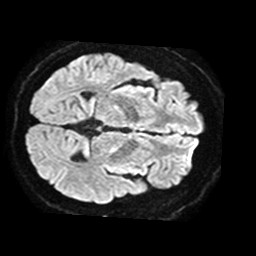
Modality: TRACE
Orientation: axial
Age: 44
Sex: male
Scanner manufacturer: philips
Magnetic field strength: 1.5 T
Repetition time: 3.689 s
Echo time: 0.09411 s